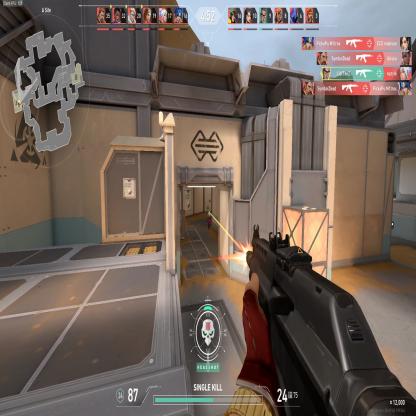
Label: enemy